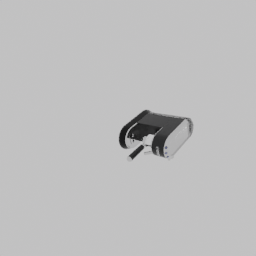
Label: appliances